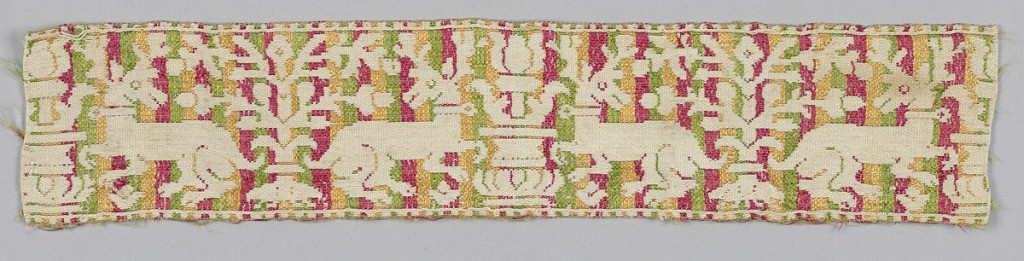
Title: Band
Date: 16th century
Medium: linen, silk Technique: compound weave
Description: Fragment of a woven band or border with narrow dentelle on long edges. White stags alternate with vases and flowering trees, against a ground which is striped in red, green and yellow.